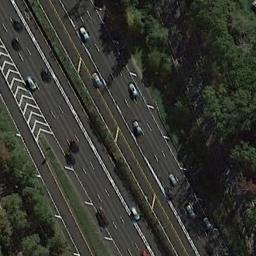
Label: freeway